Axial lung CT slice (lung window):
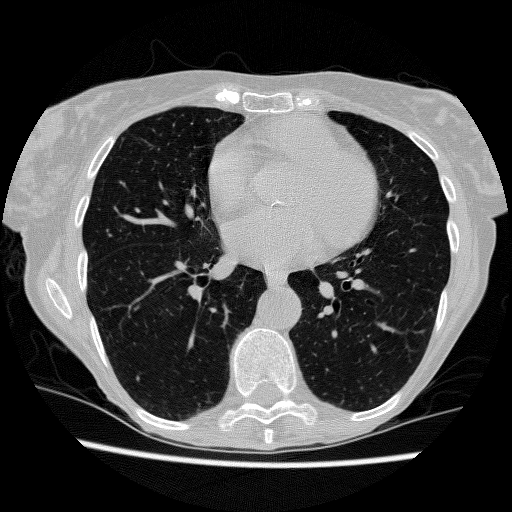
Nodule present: no